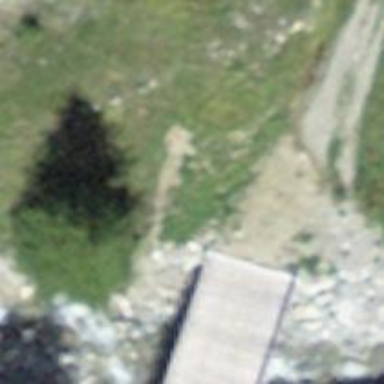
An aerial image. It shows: Track road with bridge.